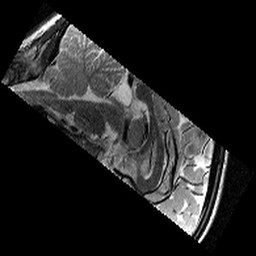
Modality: T2w
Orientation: sagittal
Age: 9
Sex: female
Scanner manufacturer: siemens
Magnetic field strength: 3 T
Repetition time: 9.23 s
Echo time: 0.067 s